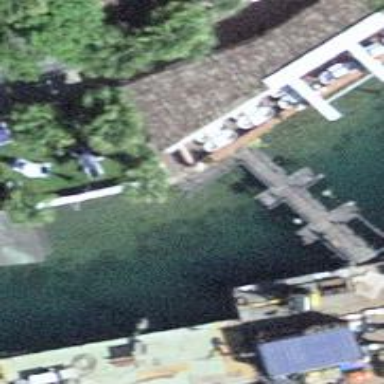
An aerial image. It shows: Pier serving as public transport platform for ferries.